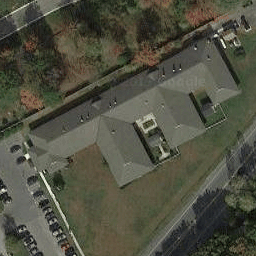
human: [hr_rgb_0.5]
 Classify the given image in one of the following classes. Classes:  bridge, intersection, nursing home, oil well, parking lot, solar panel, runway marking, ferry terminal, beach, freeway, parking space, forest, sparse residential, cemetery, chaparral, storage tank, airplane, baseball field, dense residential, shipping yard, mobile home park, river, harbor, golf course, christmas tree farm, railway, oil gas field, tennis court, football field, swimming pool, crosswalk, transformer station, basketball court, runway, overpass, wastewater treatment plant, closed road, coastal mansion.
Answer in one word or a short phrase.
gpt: nursing home